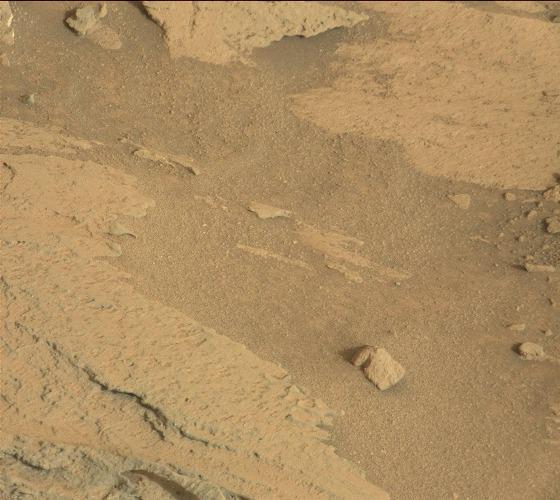
Terrain classes present: Bedrock, Gravel / Sand / Soil, Rock